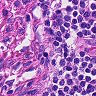
Metastatic tissue present: no